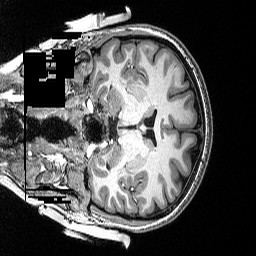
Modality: T1w
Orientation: coronal
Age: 28
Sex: female
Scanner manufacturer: siemens
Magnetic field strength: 3 T
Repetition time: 2.53 s
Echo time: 0.0033 s